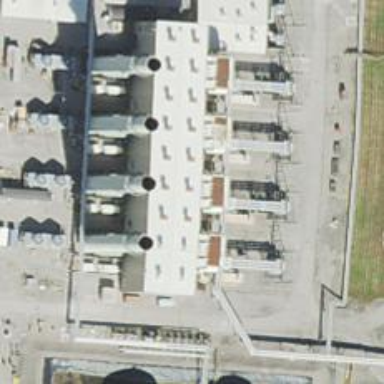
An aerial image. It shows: Gas turbine power generator.